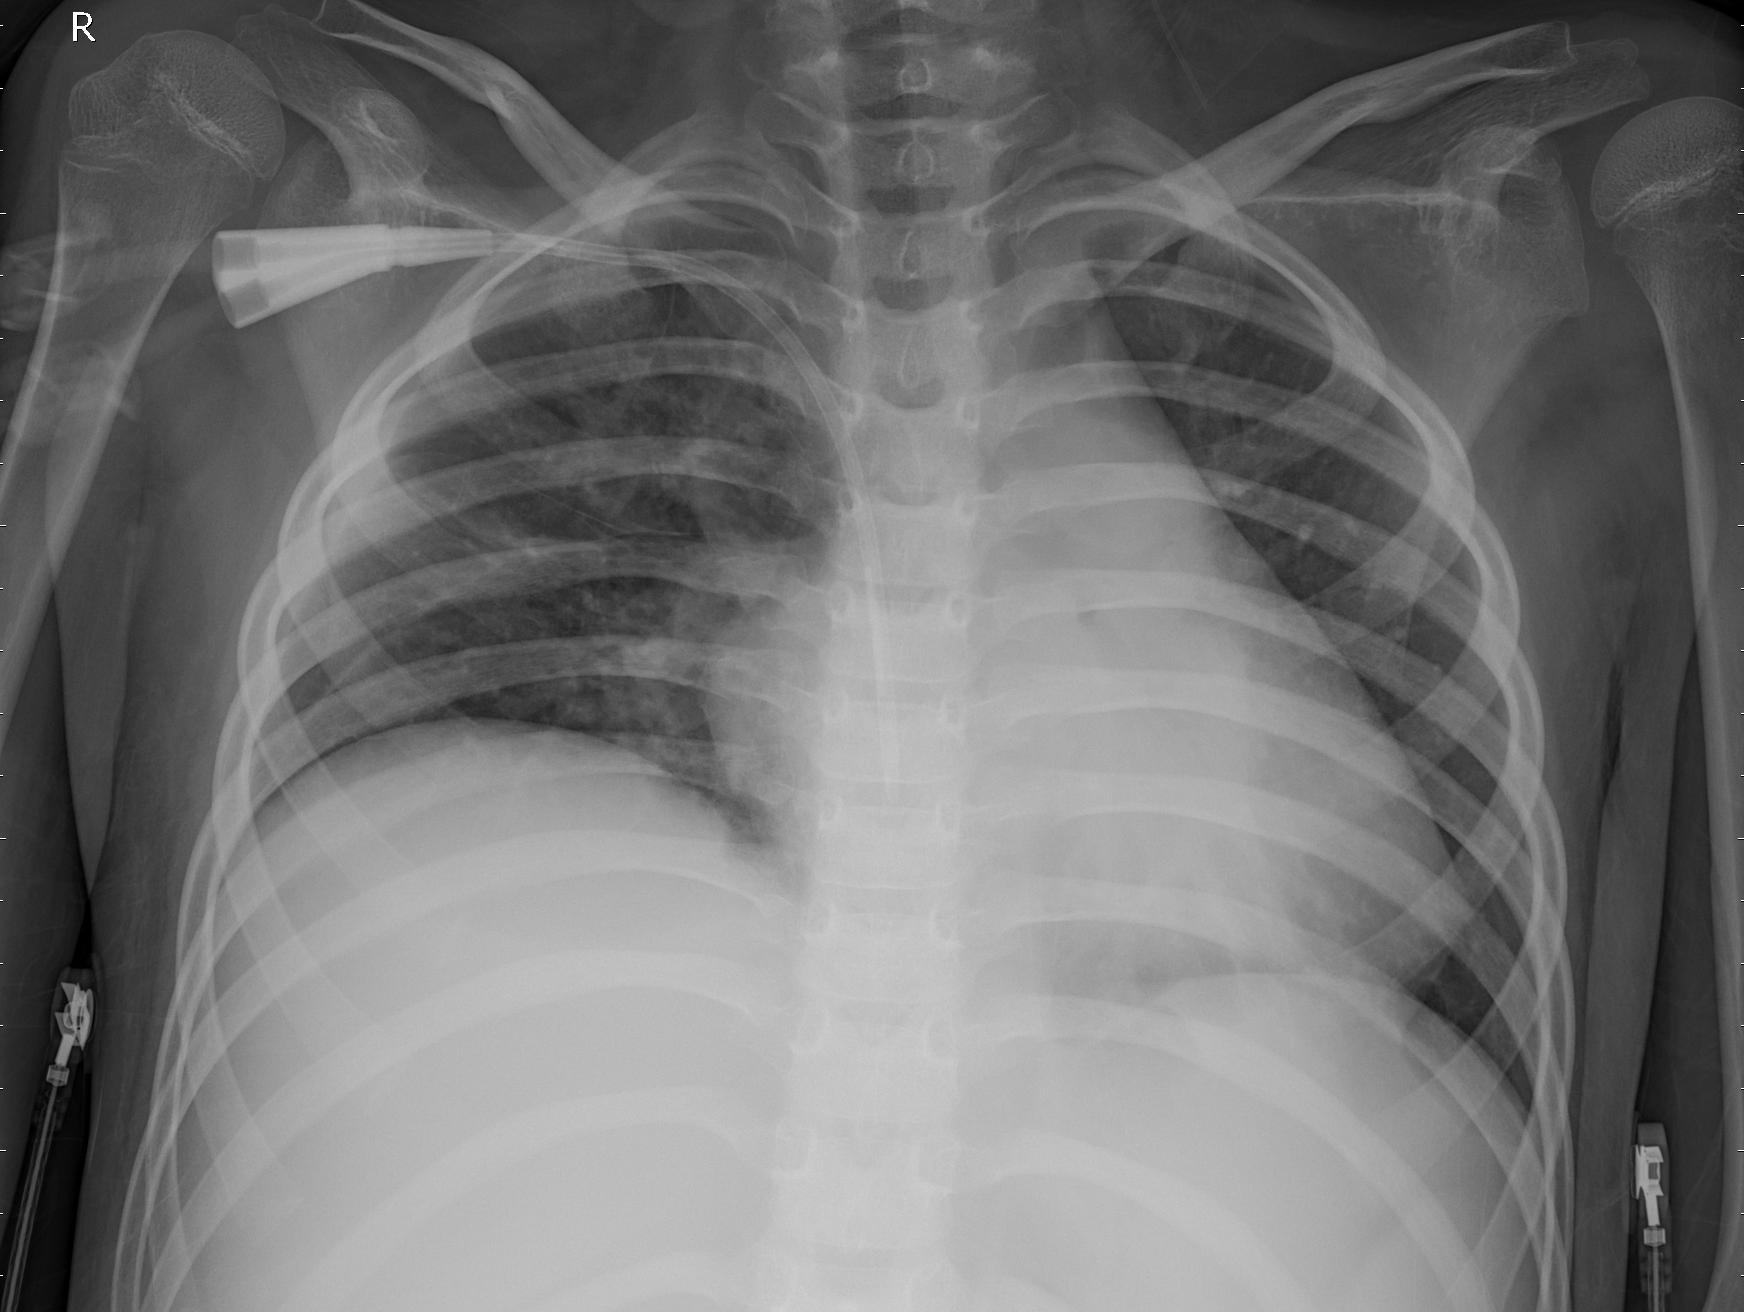
Diagnosis: PNEUMONIA